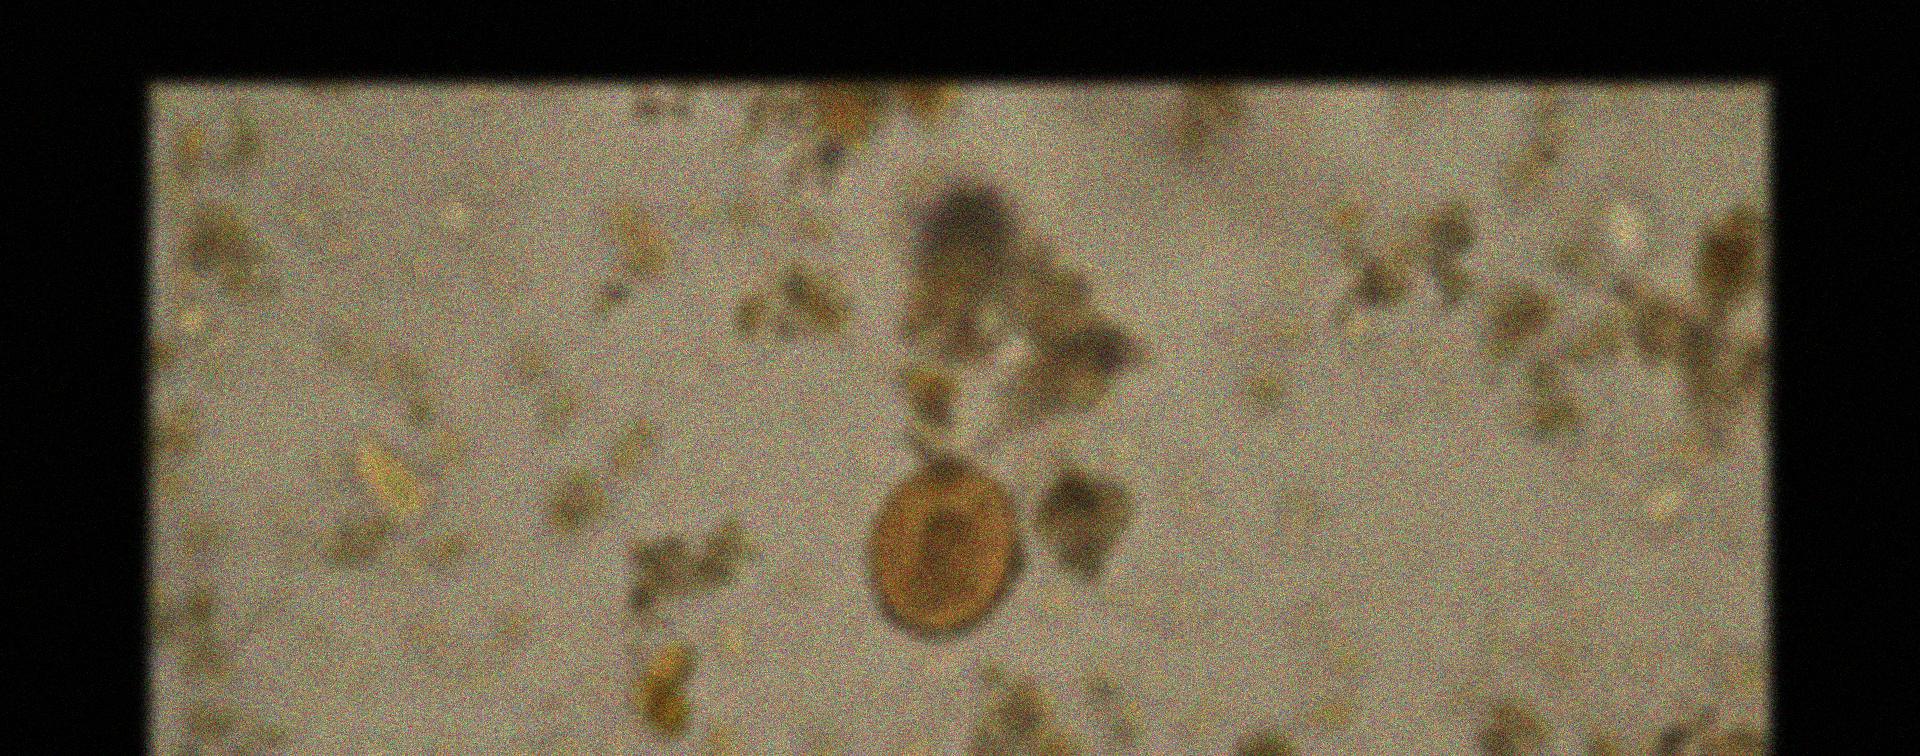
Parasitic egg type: Ascaris lumbricoides